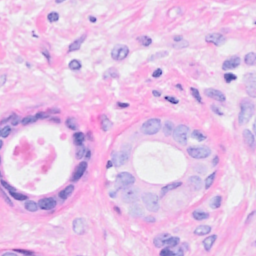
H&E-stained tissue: Breast